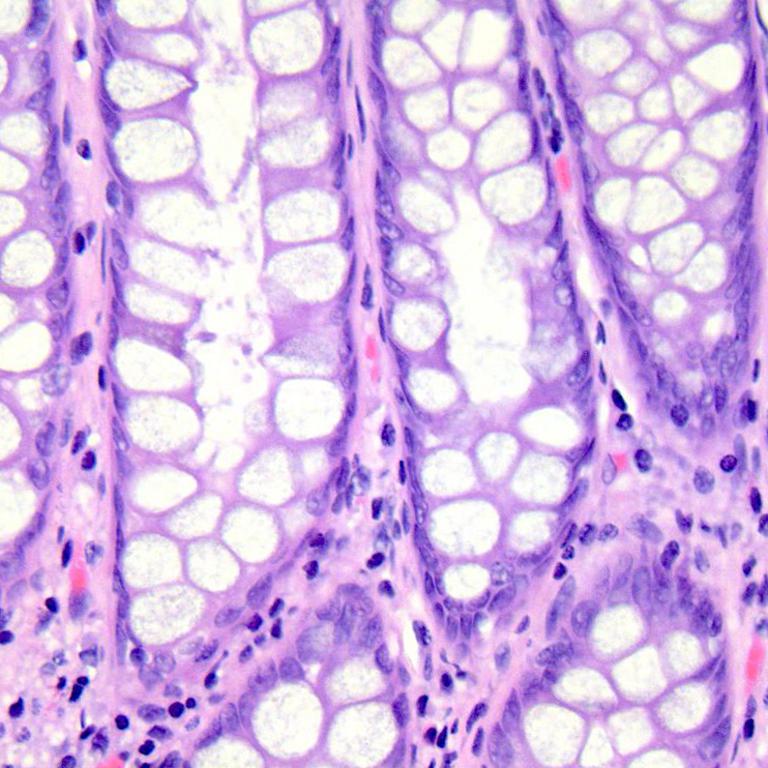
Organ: colon
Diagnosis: benign